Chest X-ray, PA view. Patient: 50 years old, sex M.
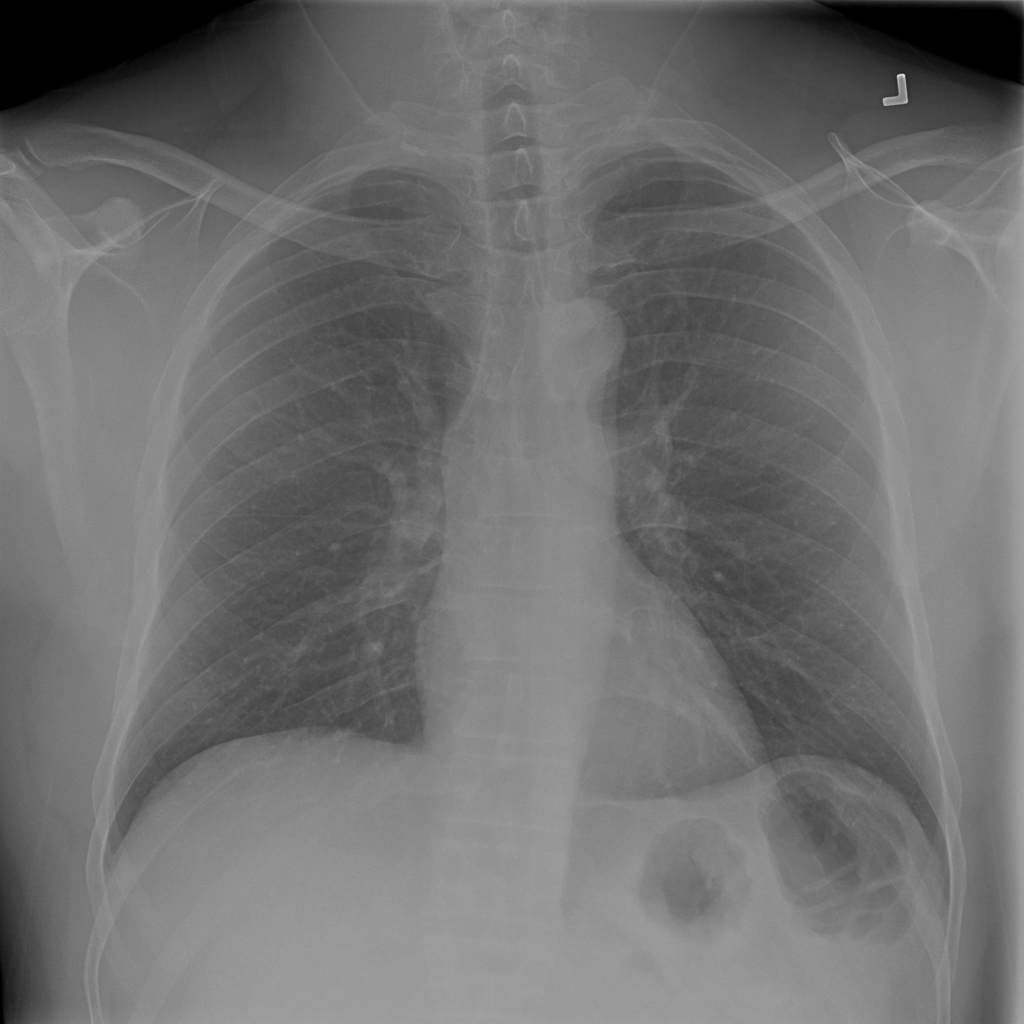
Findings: No Finding